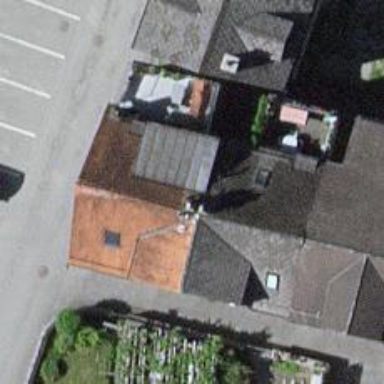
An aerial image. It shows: Restaurant.